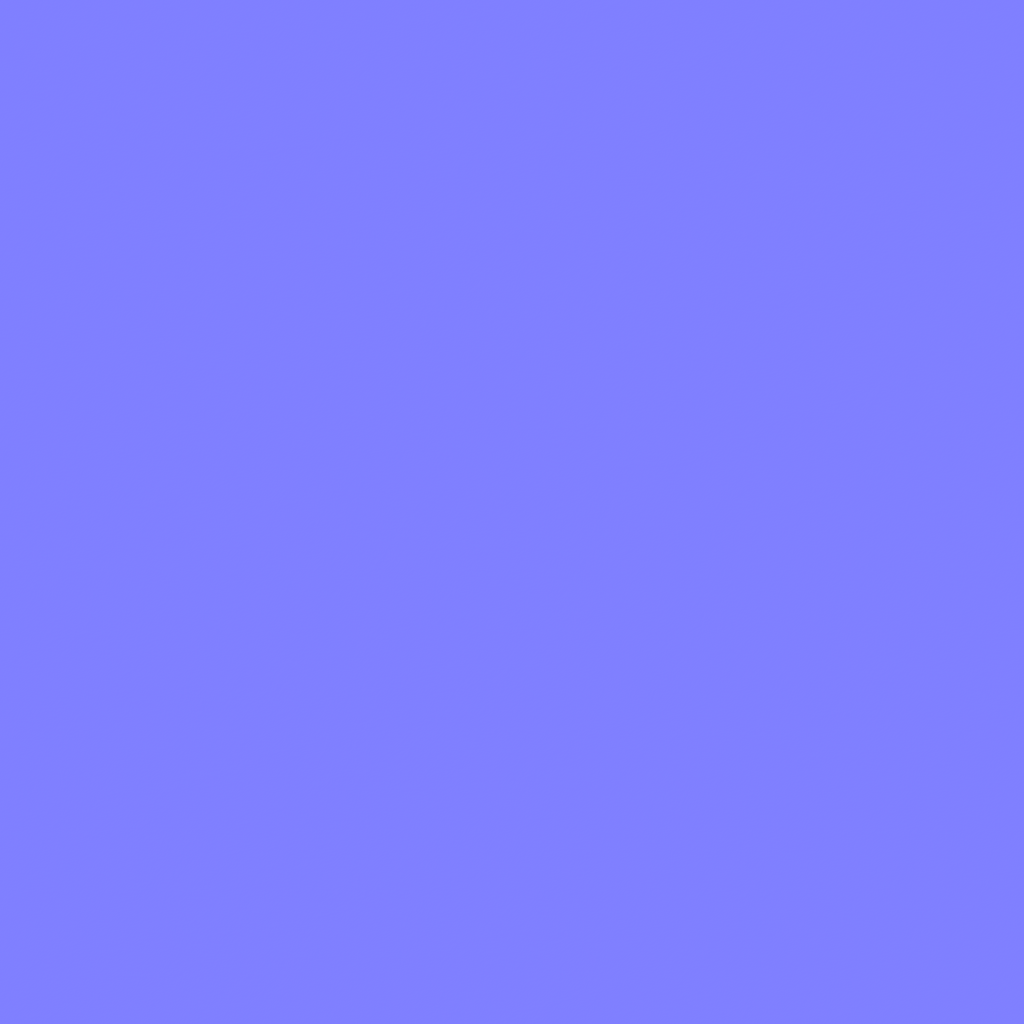
Texture map type: NormalDX